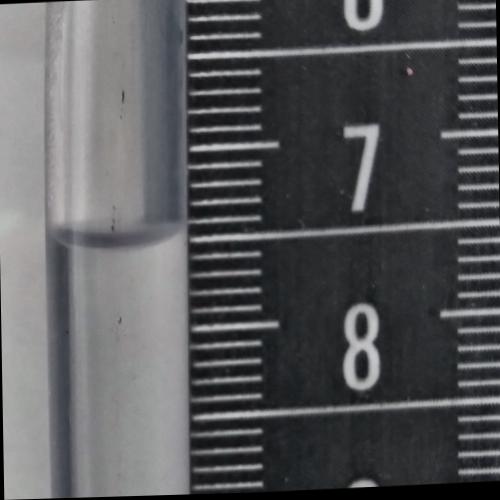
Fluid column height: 7.5 cm